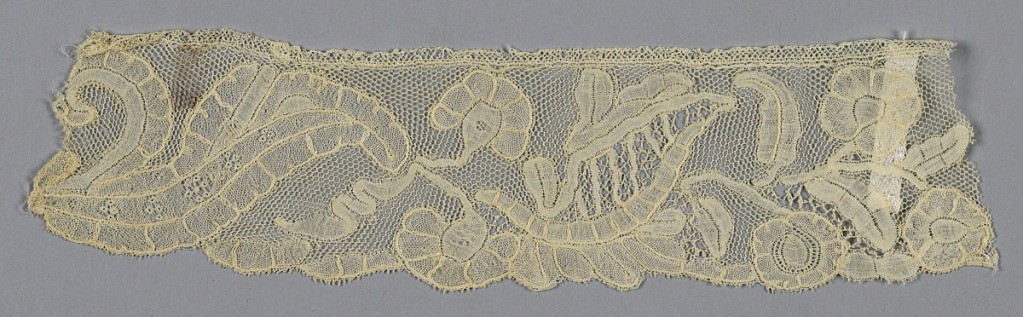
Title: Fragment
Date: mid- 18th century
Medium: linen Technique: bobbin lace, Brussels style
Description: Fragment of a band with a vine of elaborate leaves and small blossoms.